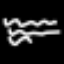
Label: squiggle